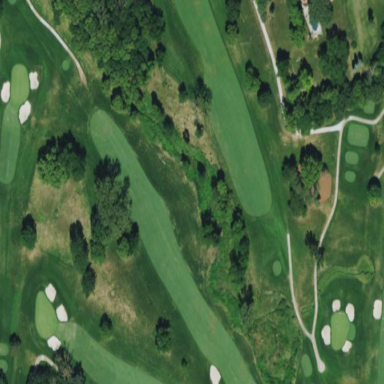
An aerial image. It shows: Well-maintained grassy area serving as golf fairway for the sport of golf.